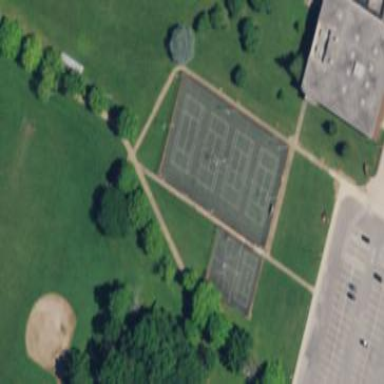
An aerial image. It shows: Tennis court on pitch.